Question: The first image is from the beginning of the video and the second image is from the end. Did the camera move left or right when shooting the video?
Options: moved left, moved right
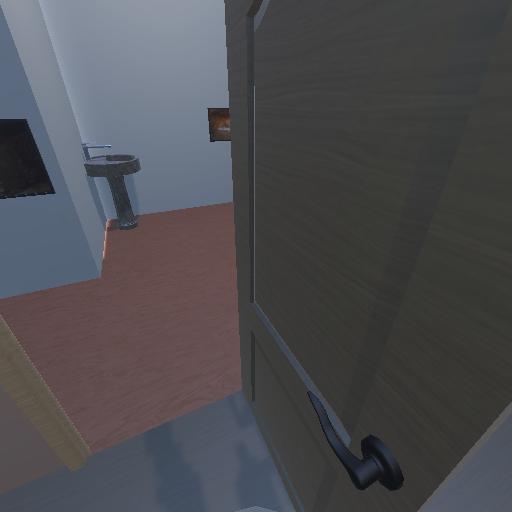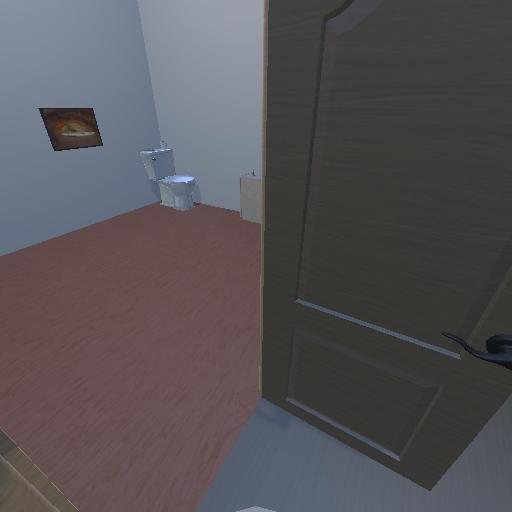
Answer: moved left